Question: I am trying to create an wifi hotspot for a few handheld devices, but keep running into some problems.
After following the step by step instructions provided by <URL> I am able to get the following:

However, when I try to connect to the *_Dell network from my tablets (both Android and Apple) and open the browser, I get "unable to connect to the internet."
What am I doing wrong?
Thanks,
'''
C:\Windows\system32>netsh wlan show drivers
Interface name: Wireless Network Connection
Driver : Dell Wireless 1601 802.11 a/g/n Adapter
Vendor : Atheros Communications Inc.
Provider : Atheros Communications Inc.
Date : 2/19/2013
Version : 10.0.0.227
INF file : C:\Windows\INF\oem50.inf
Files : 2 total
C:\Windows\system32\DRIVERSthrx.sys
C:\Windows\system32\driverswifibus.sys
Type : Native Wi-Fi Driver
Radio types supported : 802.11b 802.11a 802.11g 802.11n
FIPS 140-2 mode supported : Yes
Hosted network supported : Yes
Authentication and cipher supported in infrastructure mode:
Open None
Open WEP-40bit
Shared WEP-40bit
Open WEP-104bit
Shared WEP-104bit
Open WEP
Shared WEP
WPA-Enterprise TKIP
WPA-Personal TKIP
WPA2-Enterprise TKIP
WPA2-Personal TKIP
Vendor defined TKIP
WPA2-Enterprise Vendor defined
Vendor defined Vendor defined
WPA-Enterprise CCMP
WPA-Personal CCMP
WPA2-Enterprise CCMP
Vendor defined CCMP
WPA2-Enterprise Vendor defined
Vendor defined Vendor defined
WPA2-Personal CCMP
Vendor defined Vendor defined
Authentication and cipher supported in ad-hoc mode:
Open None
Open WEP-40bit
Open WEP-104bit
Open WEP
WPA2-Personal CCMP
Vendor defined Vendor defined
IHV service present : Yes
IHV adapter OUI : [00 03 7f], type: [00]
IHV extensibility DLL path: C:\Program Files (x86)\Dell\Dell Unified Wireless Suite\ihvs\AthIHVManager.dll
IHV UI extensibility ClSID: {4a31b2f3-8714-4236-8b6f-5ba745a04ab7}
IHV diagnostics CLSID : {<PHONE>-0000-<PHONE>}
'''
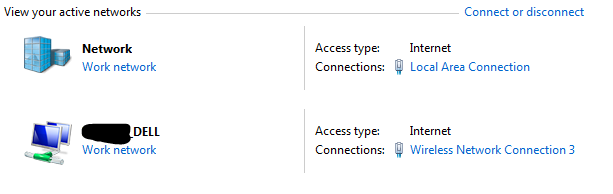
Answer: Apparently I had the same issue, and come cross 2 solution, one is to buy a router, the other one was downloading connectify
<URL>
Hope it helps.